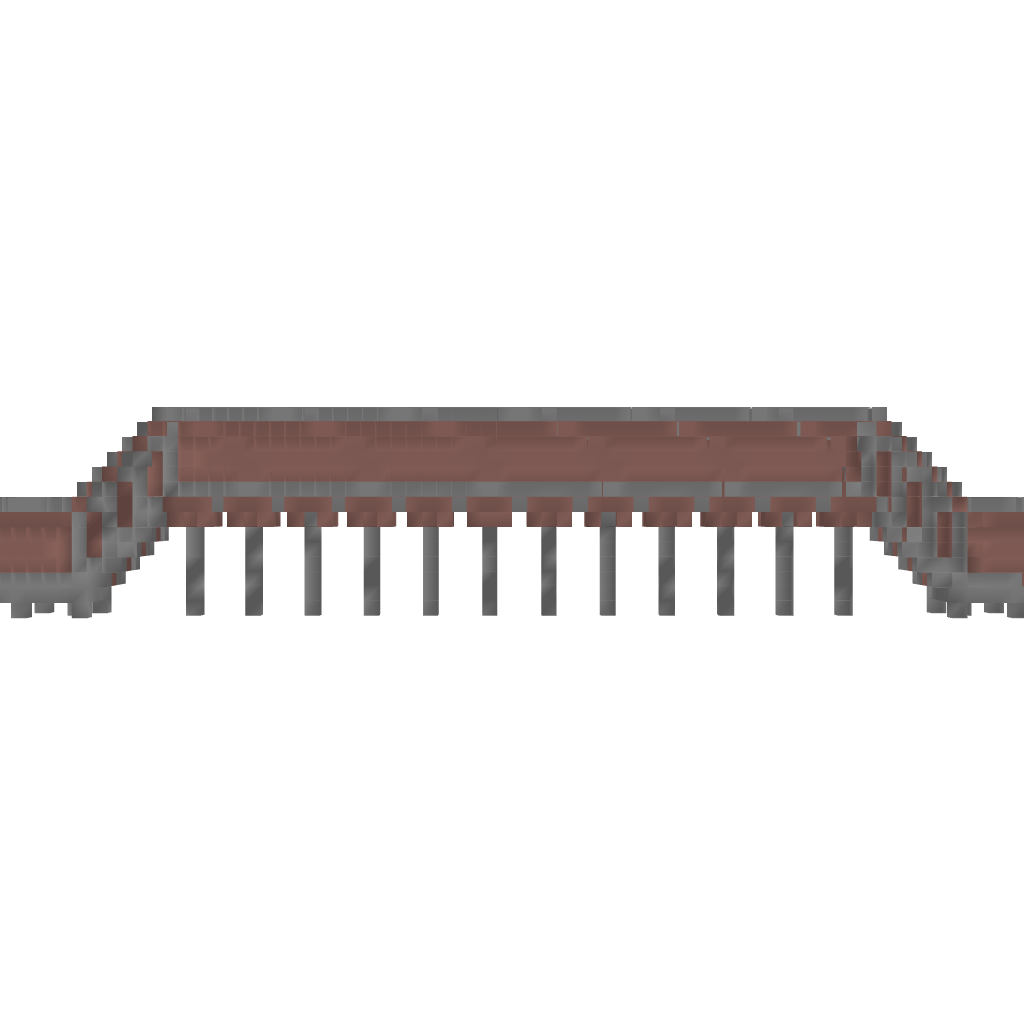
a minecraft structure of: Advanced Minecart Bridge #1 good quality